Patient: sex M, age 35
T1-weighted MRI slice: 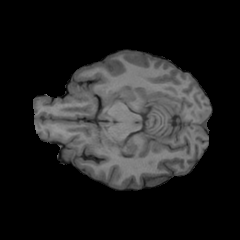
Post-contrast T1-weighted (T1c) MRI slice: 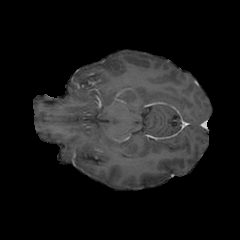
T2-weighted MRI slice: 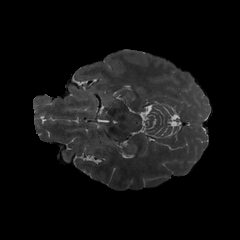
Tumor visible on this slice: no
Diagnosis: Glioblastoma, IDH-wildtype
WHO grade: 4